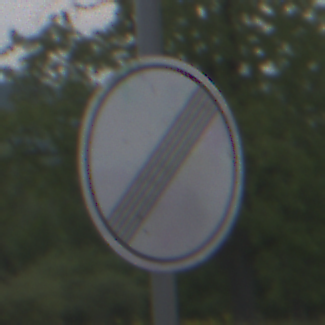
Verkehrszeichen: EndeSaemtlicherBegrenzungen
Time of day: Midday
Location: Outdoor (RoadRail)
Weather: PartlyCloudy
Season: NotSpecified
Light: Natural